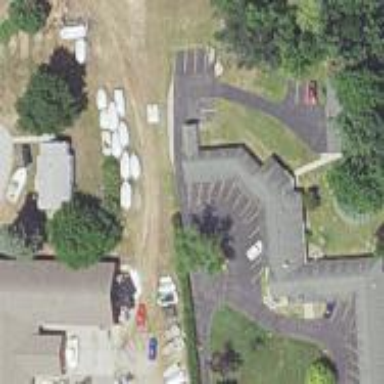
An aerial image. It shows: Motel.